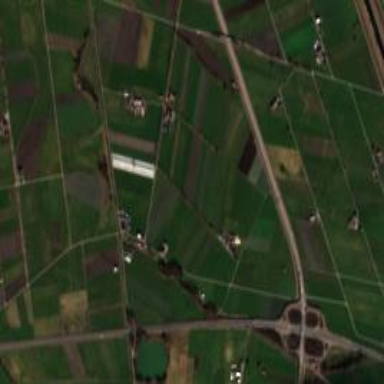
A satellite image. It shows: Picturesque farmland scene.